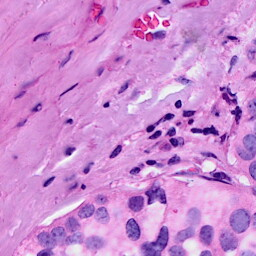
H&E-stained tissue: Breast